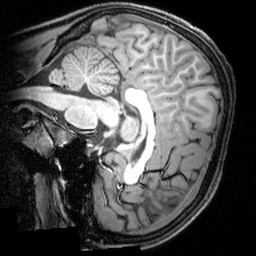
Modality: T1w
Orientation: sagittal
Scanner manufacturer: siemens
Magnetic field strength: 3 T
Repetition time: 1.9 s
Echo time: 0.00397 s